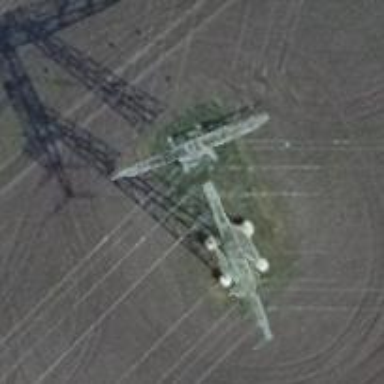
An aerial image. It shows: Power tower.